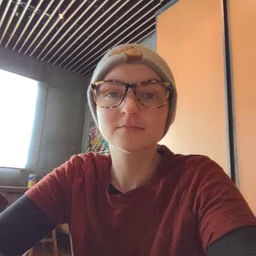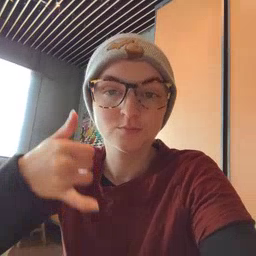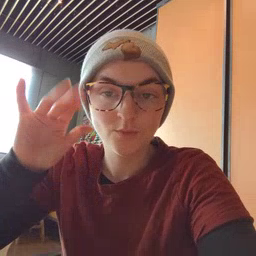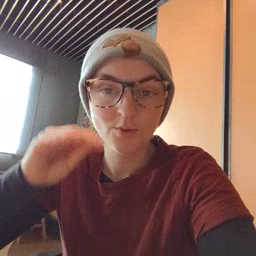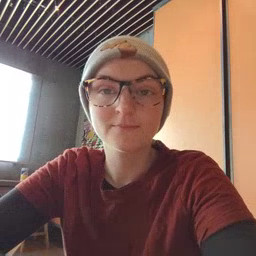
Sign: cowboy